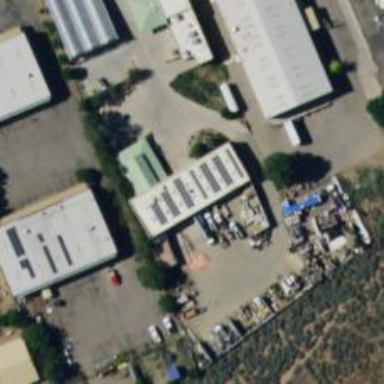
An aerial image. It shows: Generator is pictured.